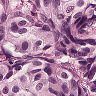
Metastatic tissue present: yes